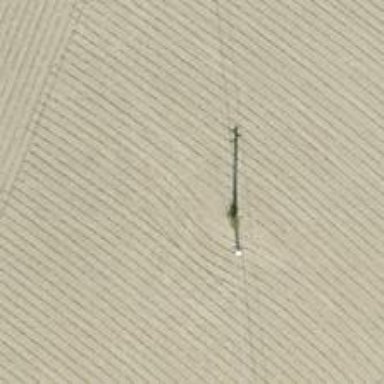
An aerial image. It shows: Power pole.